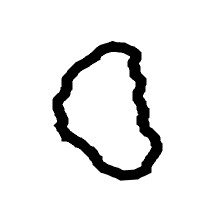
Shape: circle